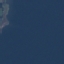
Land use / land cover class: SeaLake